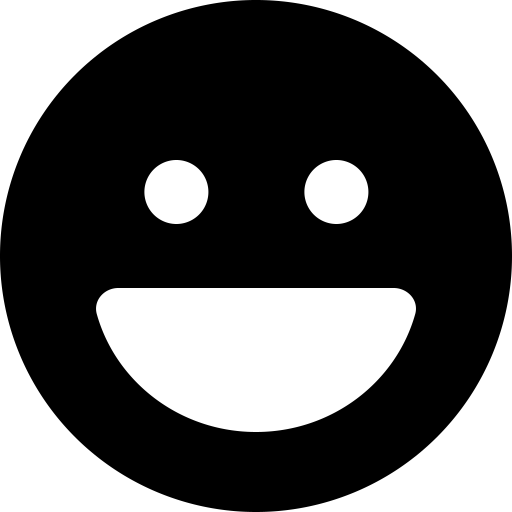
Tags: icon, FontAwesome, fa-icon, solid, face, laugh